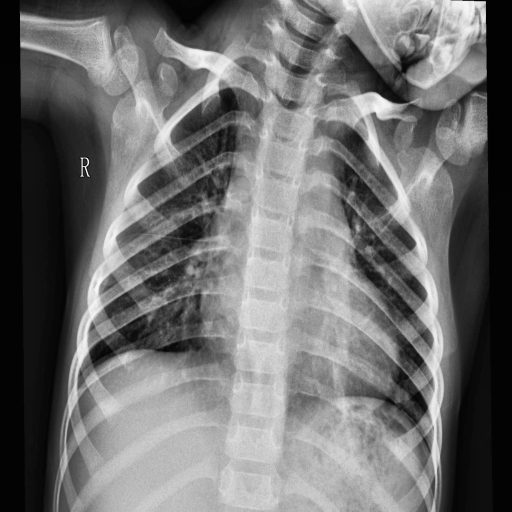
Finding: PNEUMONIA